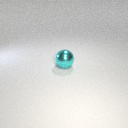
large cyan metal sphere